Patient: sex F, age 68
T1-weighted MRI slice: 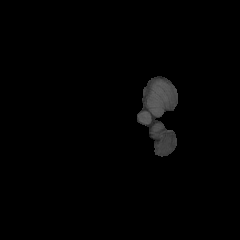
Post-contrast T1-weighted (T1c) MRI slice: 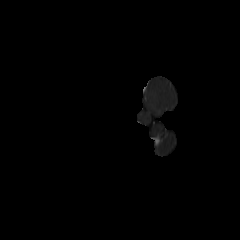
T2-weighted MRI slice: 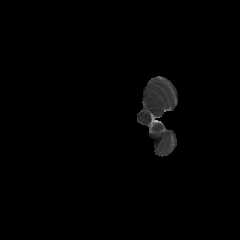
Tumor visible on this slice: no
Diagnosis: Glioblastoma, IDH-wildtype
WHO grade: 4